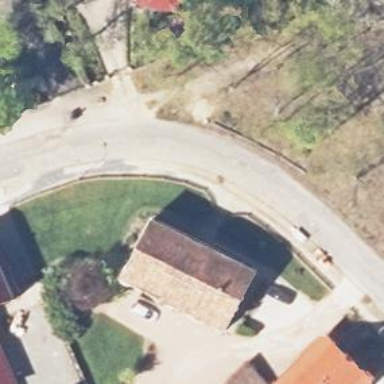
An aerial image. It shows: Asphalt road in residential area.